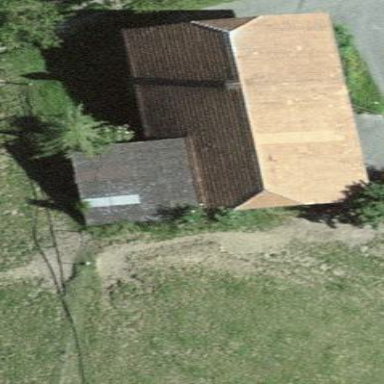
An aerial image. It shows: Farm building.